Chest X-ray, AP view. Patient: 35 years old, sex M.
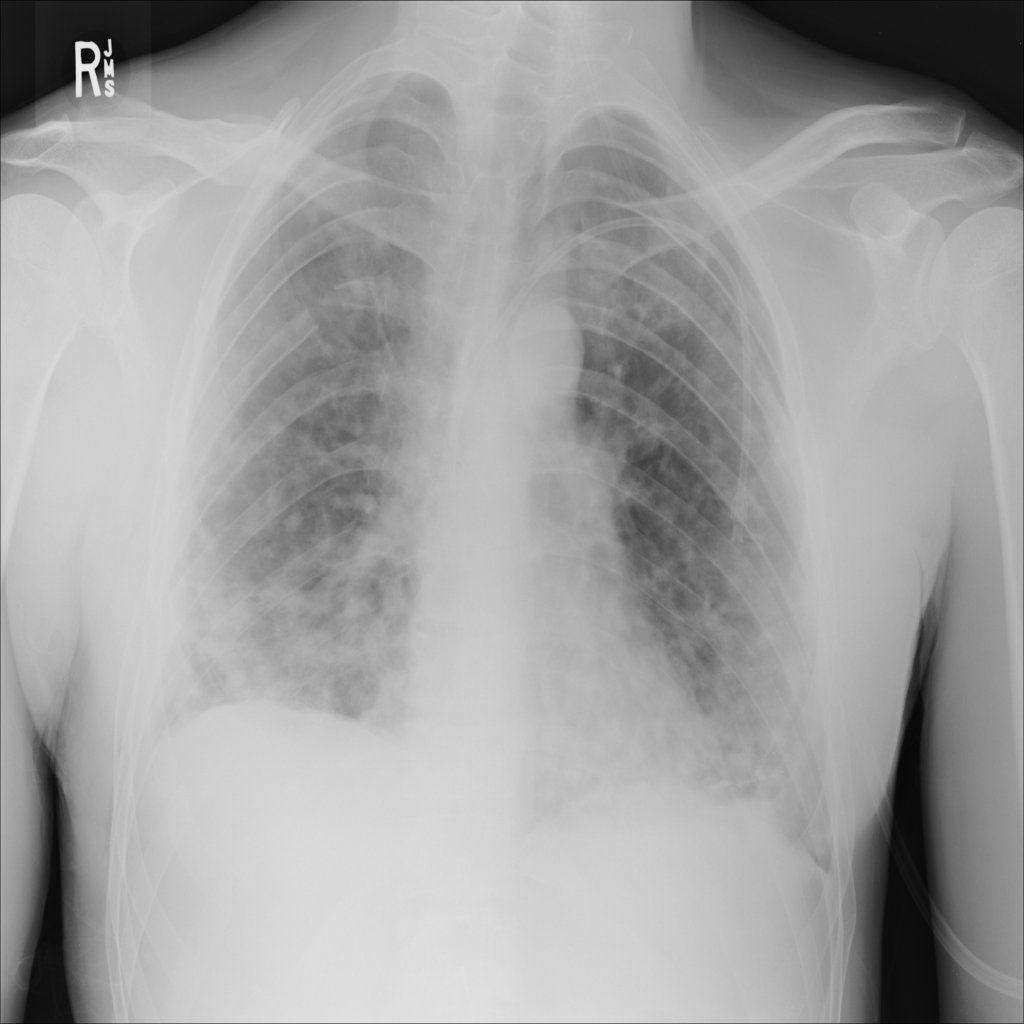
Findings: Nodule